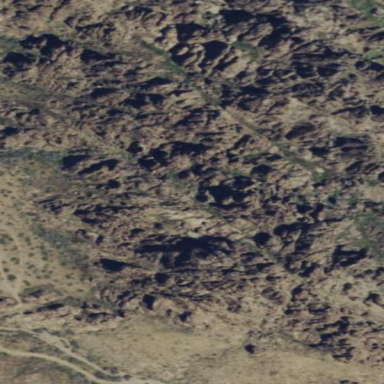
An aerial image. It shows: Landscape of bare rock.